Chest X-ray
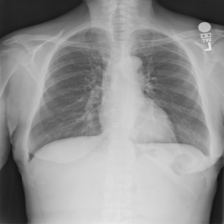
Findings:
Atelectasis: negative
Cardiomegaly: negative
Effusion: negative
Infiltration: negative
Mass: negative
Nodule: negative
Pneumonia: negative
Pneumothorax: negative
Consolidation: negative
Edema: negative
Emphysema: negative
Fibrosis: negative
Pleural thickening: negative
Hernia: negative